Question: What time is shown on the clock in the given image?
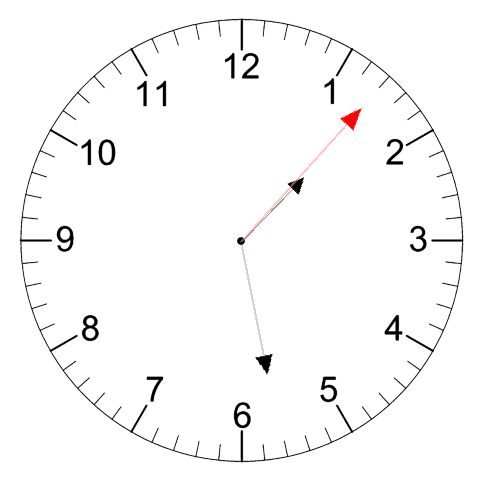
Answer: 01:28:07